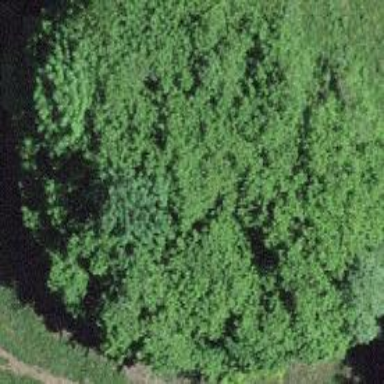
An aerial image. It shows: Forest area.